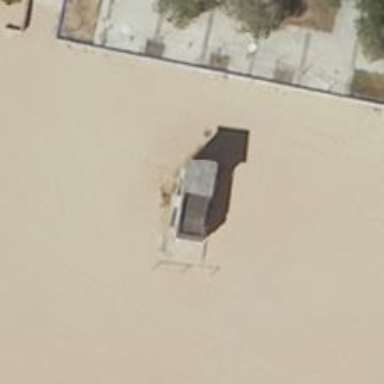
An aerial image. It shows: Water rescue station for emergencies.